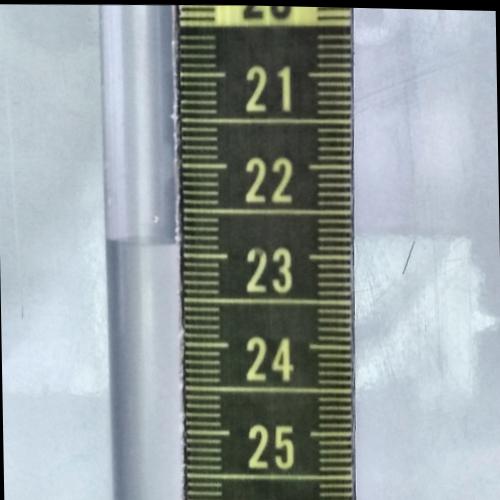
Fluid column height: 22.9 cm